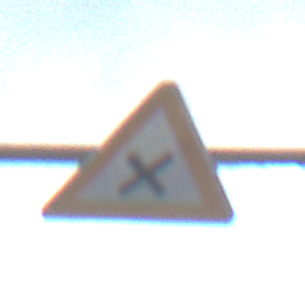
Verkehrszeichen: KreuzungOderEinmuendung
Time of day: MorningAfternoon
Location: Outdoor (Special)
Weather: PartlyCloudy
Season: NotSpecified
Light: Natural